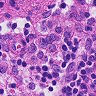
Metastatic tissue present: no